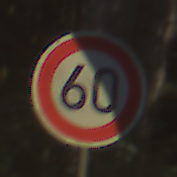
Verkehrszeichen: Geschwindigkeit60
Umgebung: Outdoor, Nature
Tageszeit: MorningAfternoon
Wetter: Clear
Licht: Natural
Jahreszeit: NotSpecified
Kontrast: LowContrast